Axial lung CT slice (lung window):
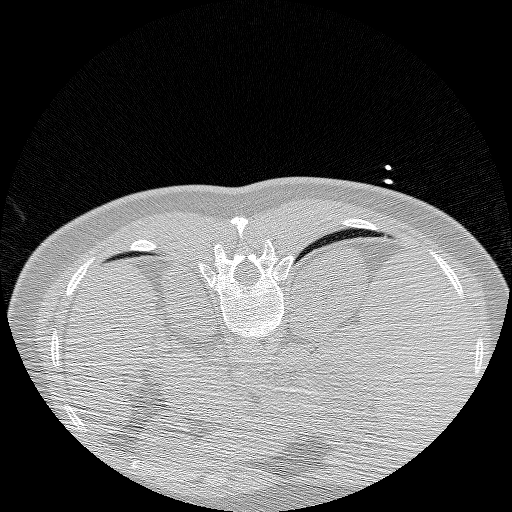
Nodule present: no